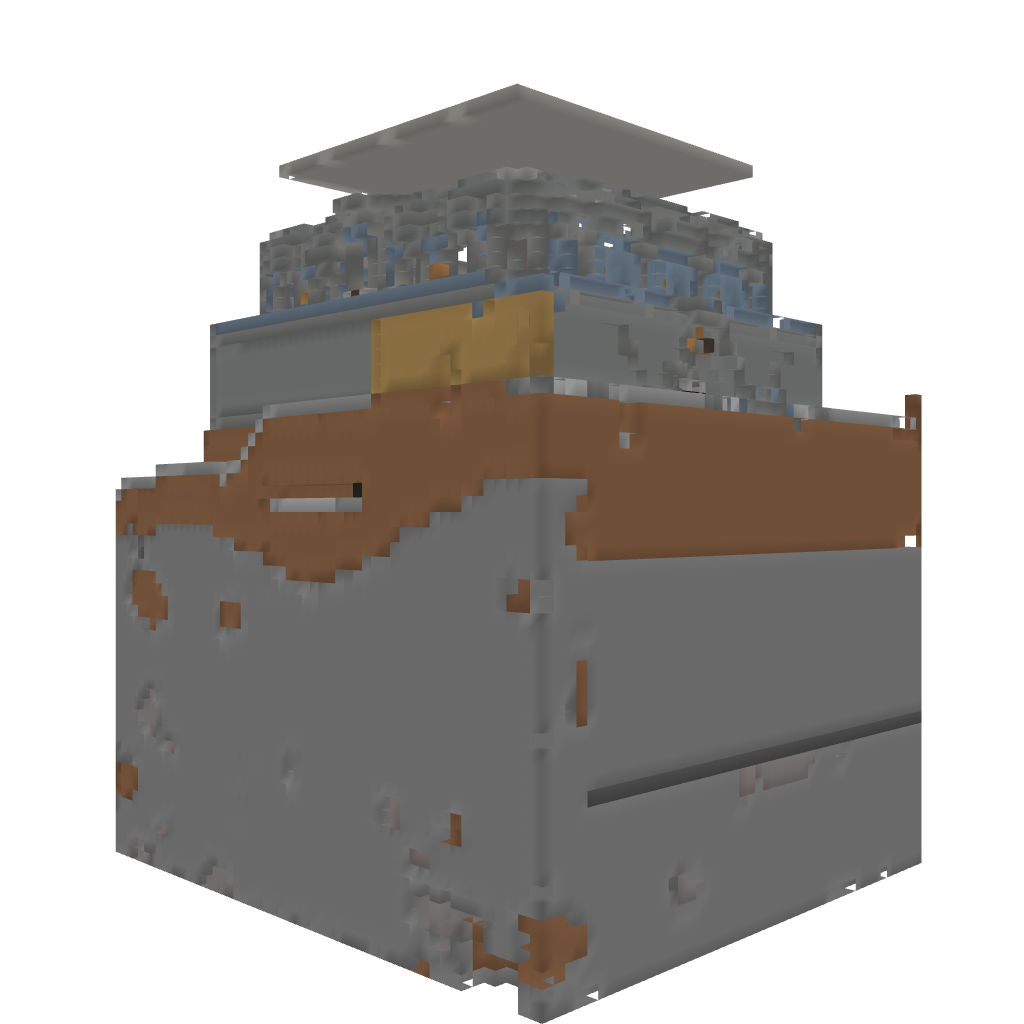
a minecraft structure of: Spleef arena